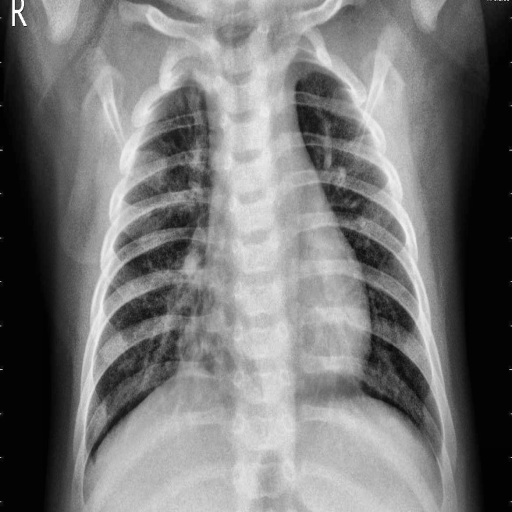
Finding: PNEUMONIA